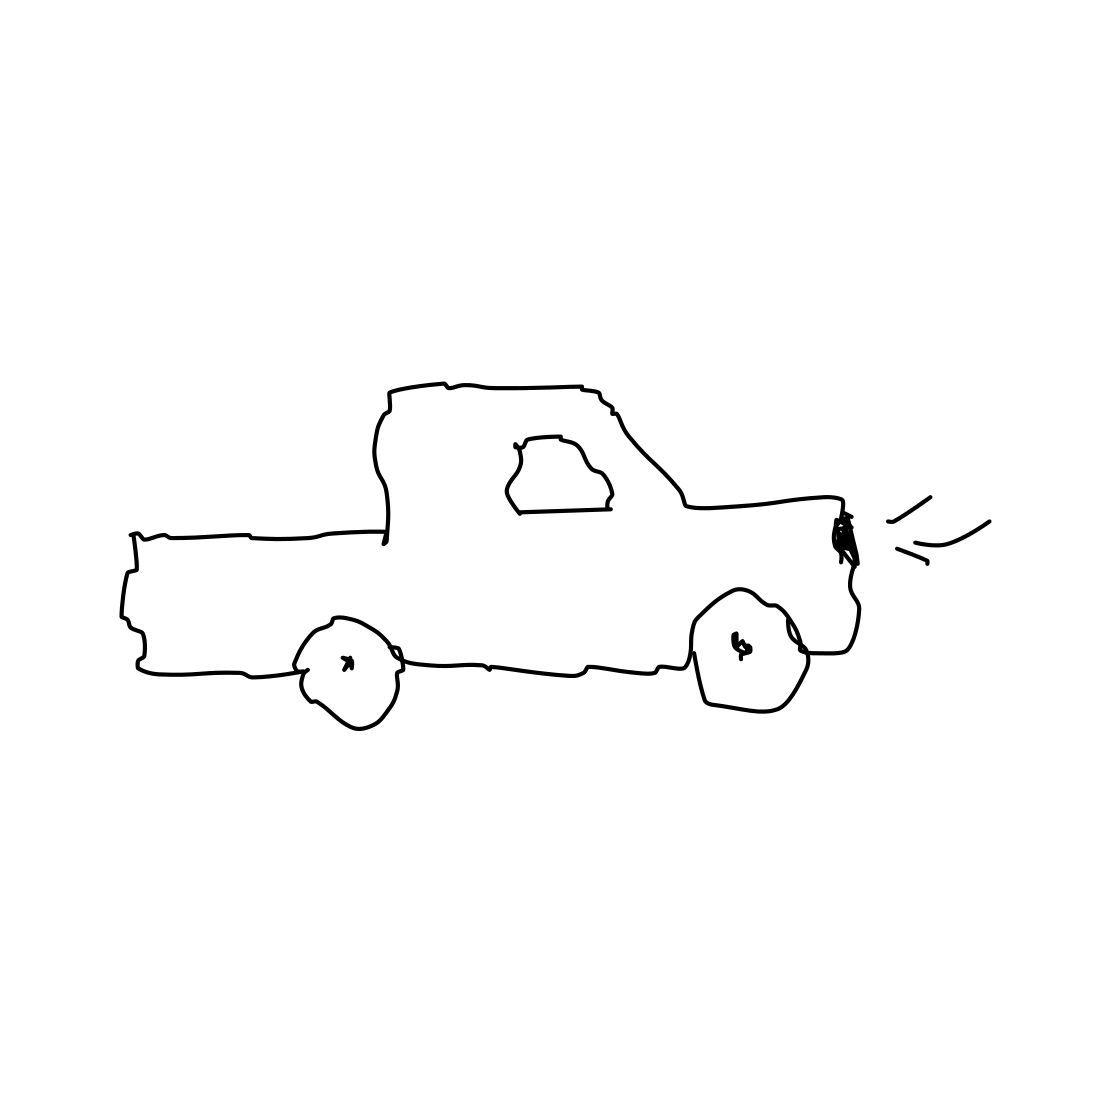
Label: pickup truck